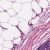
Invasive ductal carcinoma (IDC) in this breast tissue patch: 1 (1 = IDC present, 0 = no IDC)